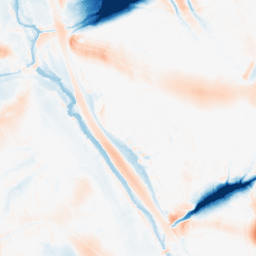
Category: morphological
Decomposition family: morphological_ellipse
Decomposition parameters: operation: average
width: 50
height: 50
Upsampling method: sinc_hamming
Upsampling parameters: scale: 4
kernel_size: 16
Upsampling scale: 4